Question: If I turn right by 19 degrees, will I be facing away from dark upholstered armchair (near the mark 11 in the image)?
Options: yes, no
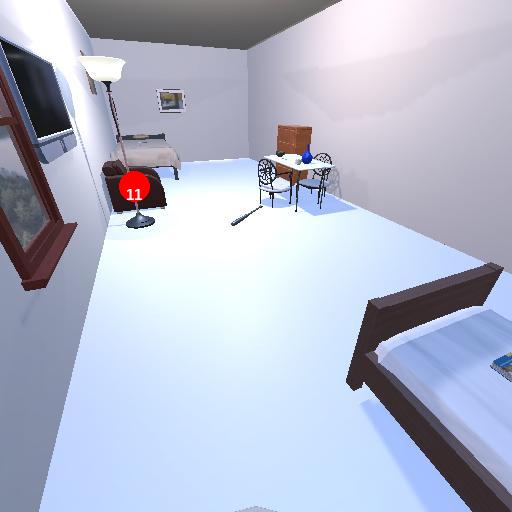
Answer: yes